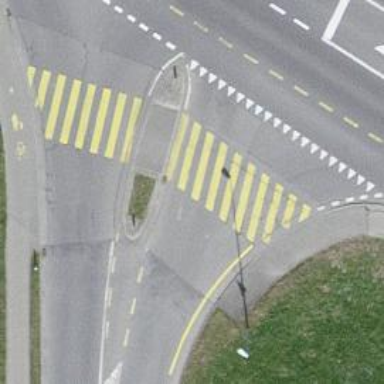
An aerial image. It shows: Pedestrian crossing with zebra markings on footway.